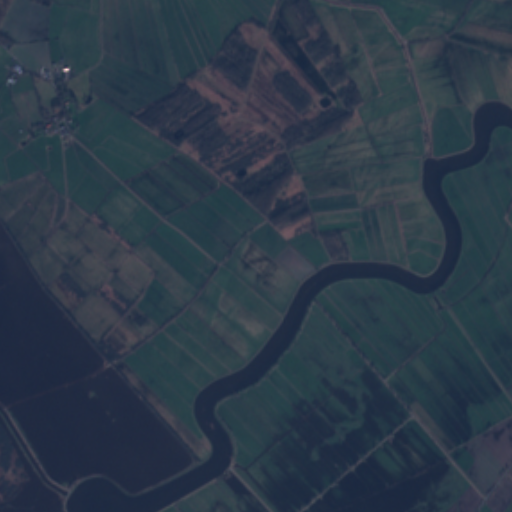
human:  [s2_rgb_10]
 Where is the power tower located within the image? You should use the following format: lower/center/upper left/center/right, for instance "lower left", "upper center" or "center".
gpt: The power tower is located in the lower of the image.
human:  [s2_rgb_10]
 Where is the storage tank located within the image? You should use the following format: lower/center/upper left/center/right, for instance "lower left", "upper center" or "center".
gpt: The storage tank is located in the upper left of the image.
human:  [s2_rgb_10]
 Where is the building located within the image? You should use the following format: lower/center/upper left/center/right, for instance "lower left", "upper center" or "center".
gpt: There is no building in the image.